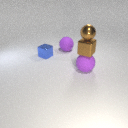
small brown metal cube above large purple rubber sphere